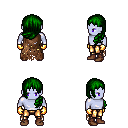
a pixel art fantasy rpg character, male body template, dark elf, purple skin, brown tattered cape, gold greaves, green left-swept hairstyle, gold gloves, brown shoes, four views (front, back, left, right), 2x2 character sprite sheet, small pixel art, hard edges, no anti-aliasing